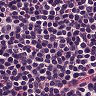
Metastatic tissue present: no